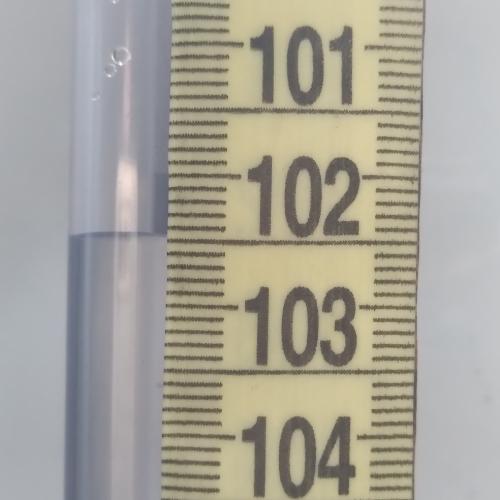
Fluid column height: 102.5 cm